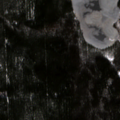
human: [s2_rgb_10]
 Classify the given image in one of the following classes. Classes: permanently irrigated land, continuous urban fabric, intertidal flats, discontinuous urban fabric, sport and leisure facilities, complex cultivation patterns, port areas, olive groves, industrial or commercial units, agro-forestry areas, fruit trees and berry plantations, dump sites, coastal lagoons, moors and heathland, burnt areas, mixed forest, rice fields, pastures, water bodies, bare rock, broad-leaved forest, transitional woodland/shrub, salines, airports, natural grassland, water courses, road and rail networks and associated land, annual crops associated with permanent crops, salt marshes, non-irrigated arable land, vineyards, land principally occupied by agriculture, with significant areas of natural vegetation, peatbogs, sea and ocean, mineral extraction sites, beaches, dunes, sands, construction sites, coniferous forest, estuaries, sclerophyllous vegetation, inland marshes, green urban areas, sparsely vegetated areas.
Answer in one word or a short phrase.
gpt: land principally occupied by agriculture, with significant areas of natural vegetation, coniferous forest, mixed forest, water bodies